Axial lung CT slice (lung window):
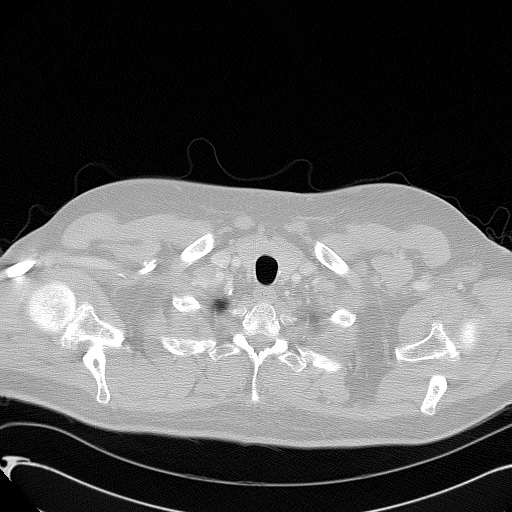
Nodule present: no